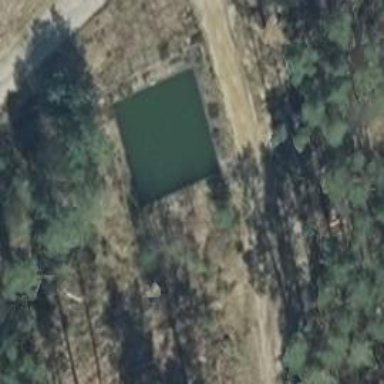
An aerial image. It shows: Emergency fire water pond.